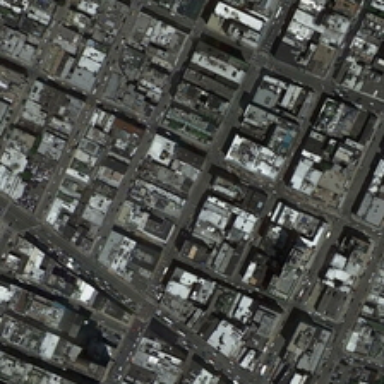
Many crowded buildings are in a dense residential area .